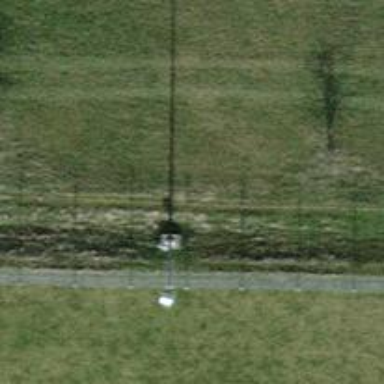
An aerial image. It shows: Mast structure.